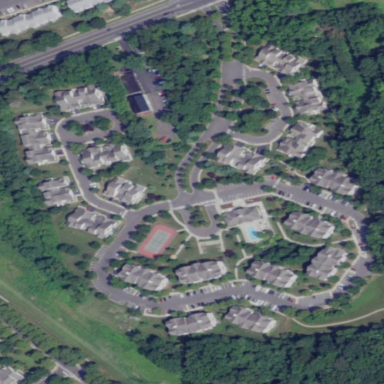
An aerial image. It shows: Neighborhood.